九年级 · 度量几何学
如图, 在平面直角坐标系中, $\triangle A B C$ 与 $\triangle D E F$ 关于原点 $O$ 位似, 若 $O B=2 O E$, $S_{\triangle A B C}=8$, 则 $S_{\triangle A E F}$ 为 $(\quad)$

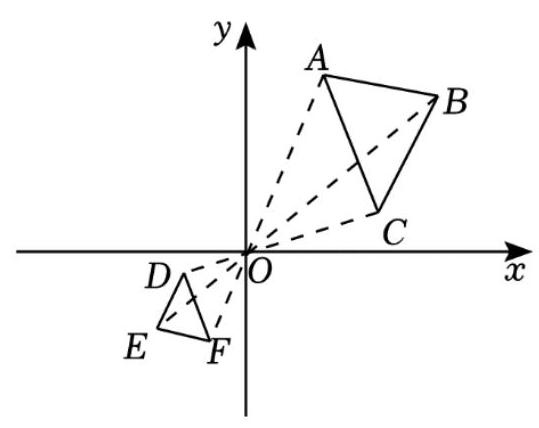
A. 2
B. 4
C. $\frac{8}{9}$
D. $\frac{8}{3}$


答案: A
解析: 由 $\triangle A B C$ 与 $\triangle D E F$ 关于原点 $O$ 位似, $O B=2 O E$, 可得 $\triangle A B C$ 与 $\triangle D E F$ 面积之比为 $4: 1$,
从而可得答案.

【详解】解： $\because \triangle A B C$ 与 $\triangle D E F$ 关于原点 $O$ 位似, $O B=2 O E$, $\therefore \triangle A B C$ 与 $\triangle D E F$ 相似比为: $2: 1$,

$\therefore \triangle A B C$ 与 $\triangle D E F$ 面积之比为 $4: 1$,

$\because S_{\triangle A B C}=8$,

$\therefore S_{\triangle D E F}=2$.

故选: A.

【点睛】本题考查的是位数图形的性质, 熟记位似图形的面积比等于相似比的平方是解本题的关键.